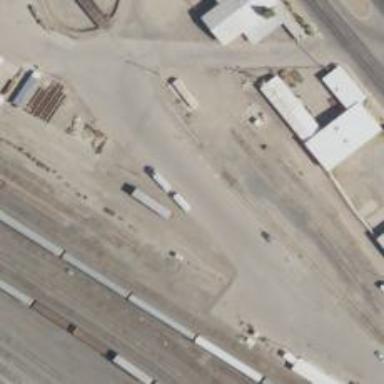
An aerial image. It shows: Abandoned railway yard.